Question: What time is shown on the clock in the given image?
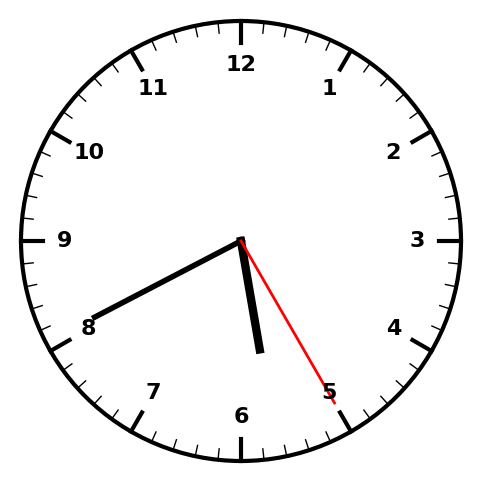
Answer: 05:40:25